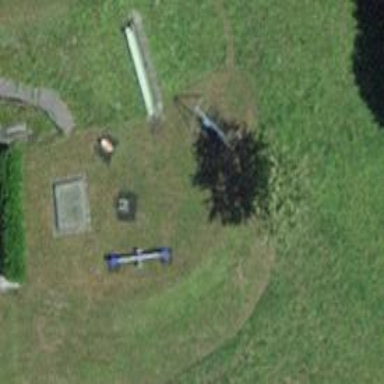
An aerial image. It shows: Playground area for leisure activities on the land.